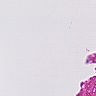
Metastatic tissue present: no